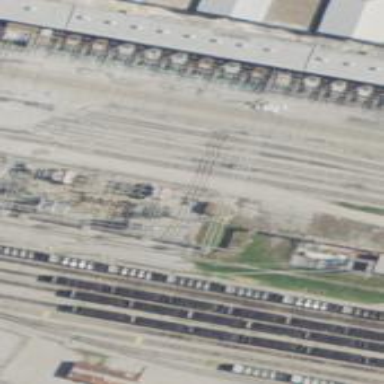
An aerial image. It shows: Power substation.